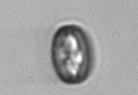
Label: Thalassiosira